Field crop: tomato
Growth stage: 1
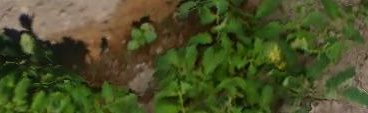
Species: tomato